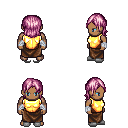
a pixel art fantasy rpg character, male body template, human, dark skin, gold chest armor, robe skirt, pink long bangs hairstyle, white cloth bandages, white slippers, four views (front, back, left, right), 2x2 character sprite sheet, small pixel art, hard edges, no anti-aliasing